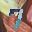
Label: 7